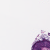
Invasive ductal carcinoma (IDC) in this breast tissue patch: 0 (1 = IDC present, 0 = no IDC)